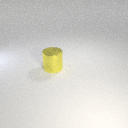
large yellow metal cylinder